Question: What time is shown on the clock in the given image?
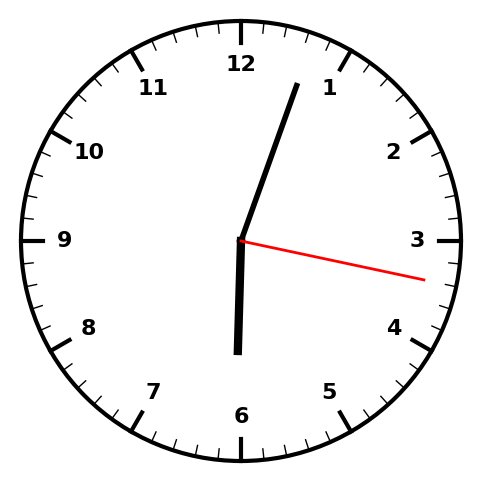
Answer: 06:03:17